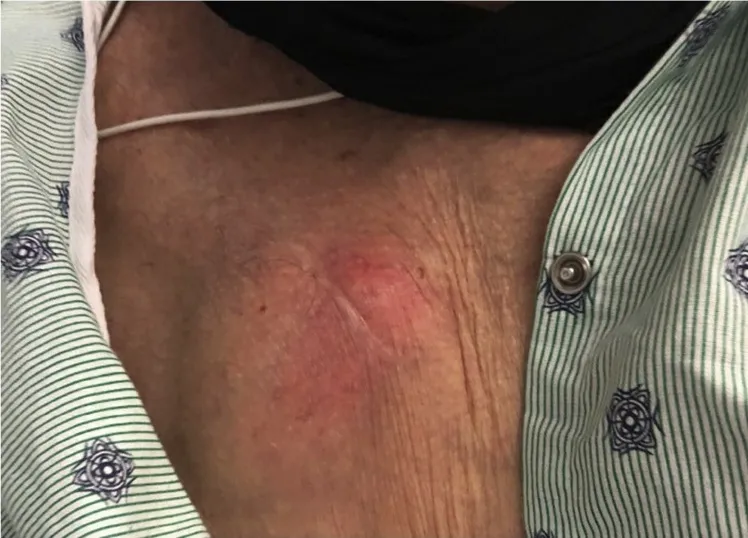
Erythema and swelling around CRT-P insertion site.
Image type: medical_photograph (skin_photograph)